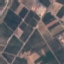
Label: PermanentCrop